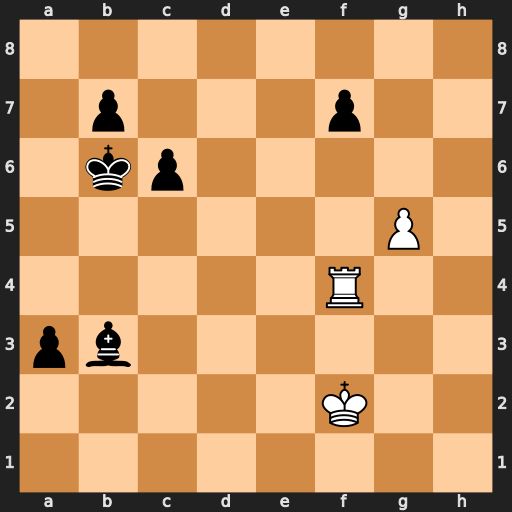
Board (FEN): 8/1p3p2/1kp5/6P1/5R2/pb6/5K2/8
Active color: w
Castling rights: -
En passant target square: -
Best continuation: Rb4+ Kc5 Rxb3 a2 Ra3